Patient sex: M
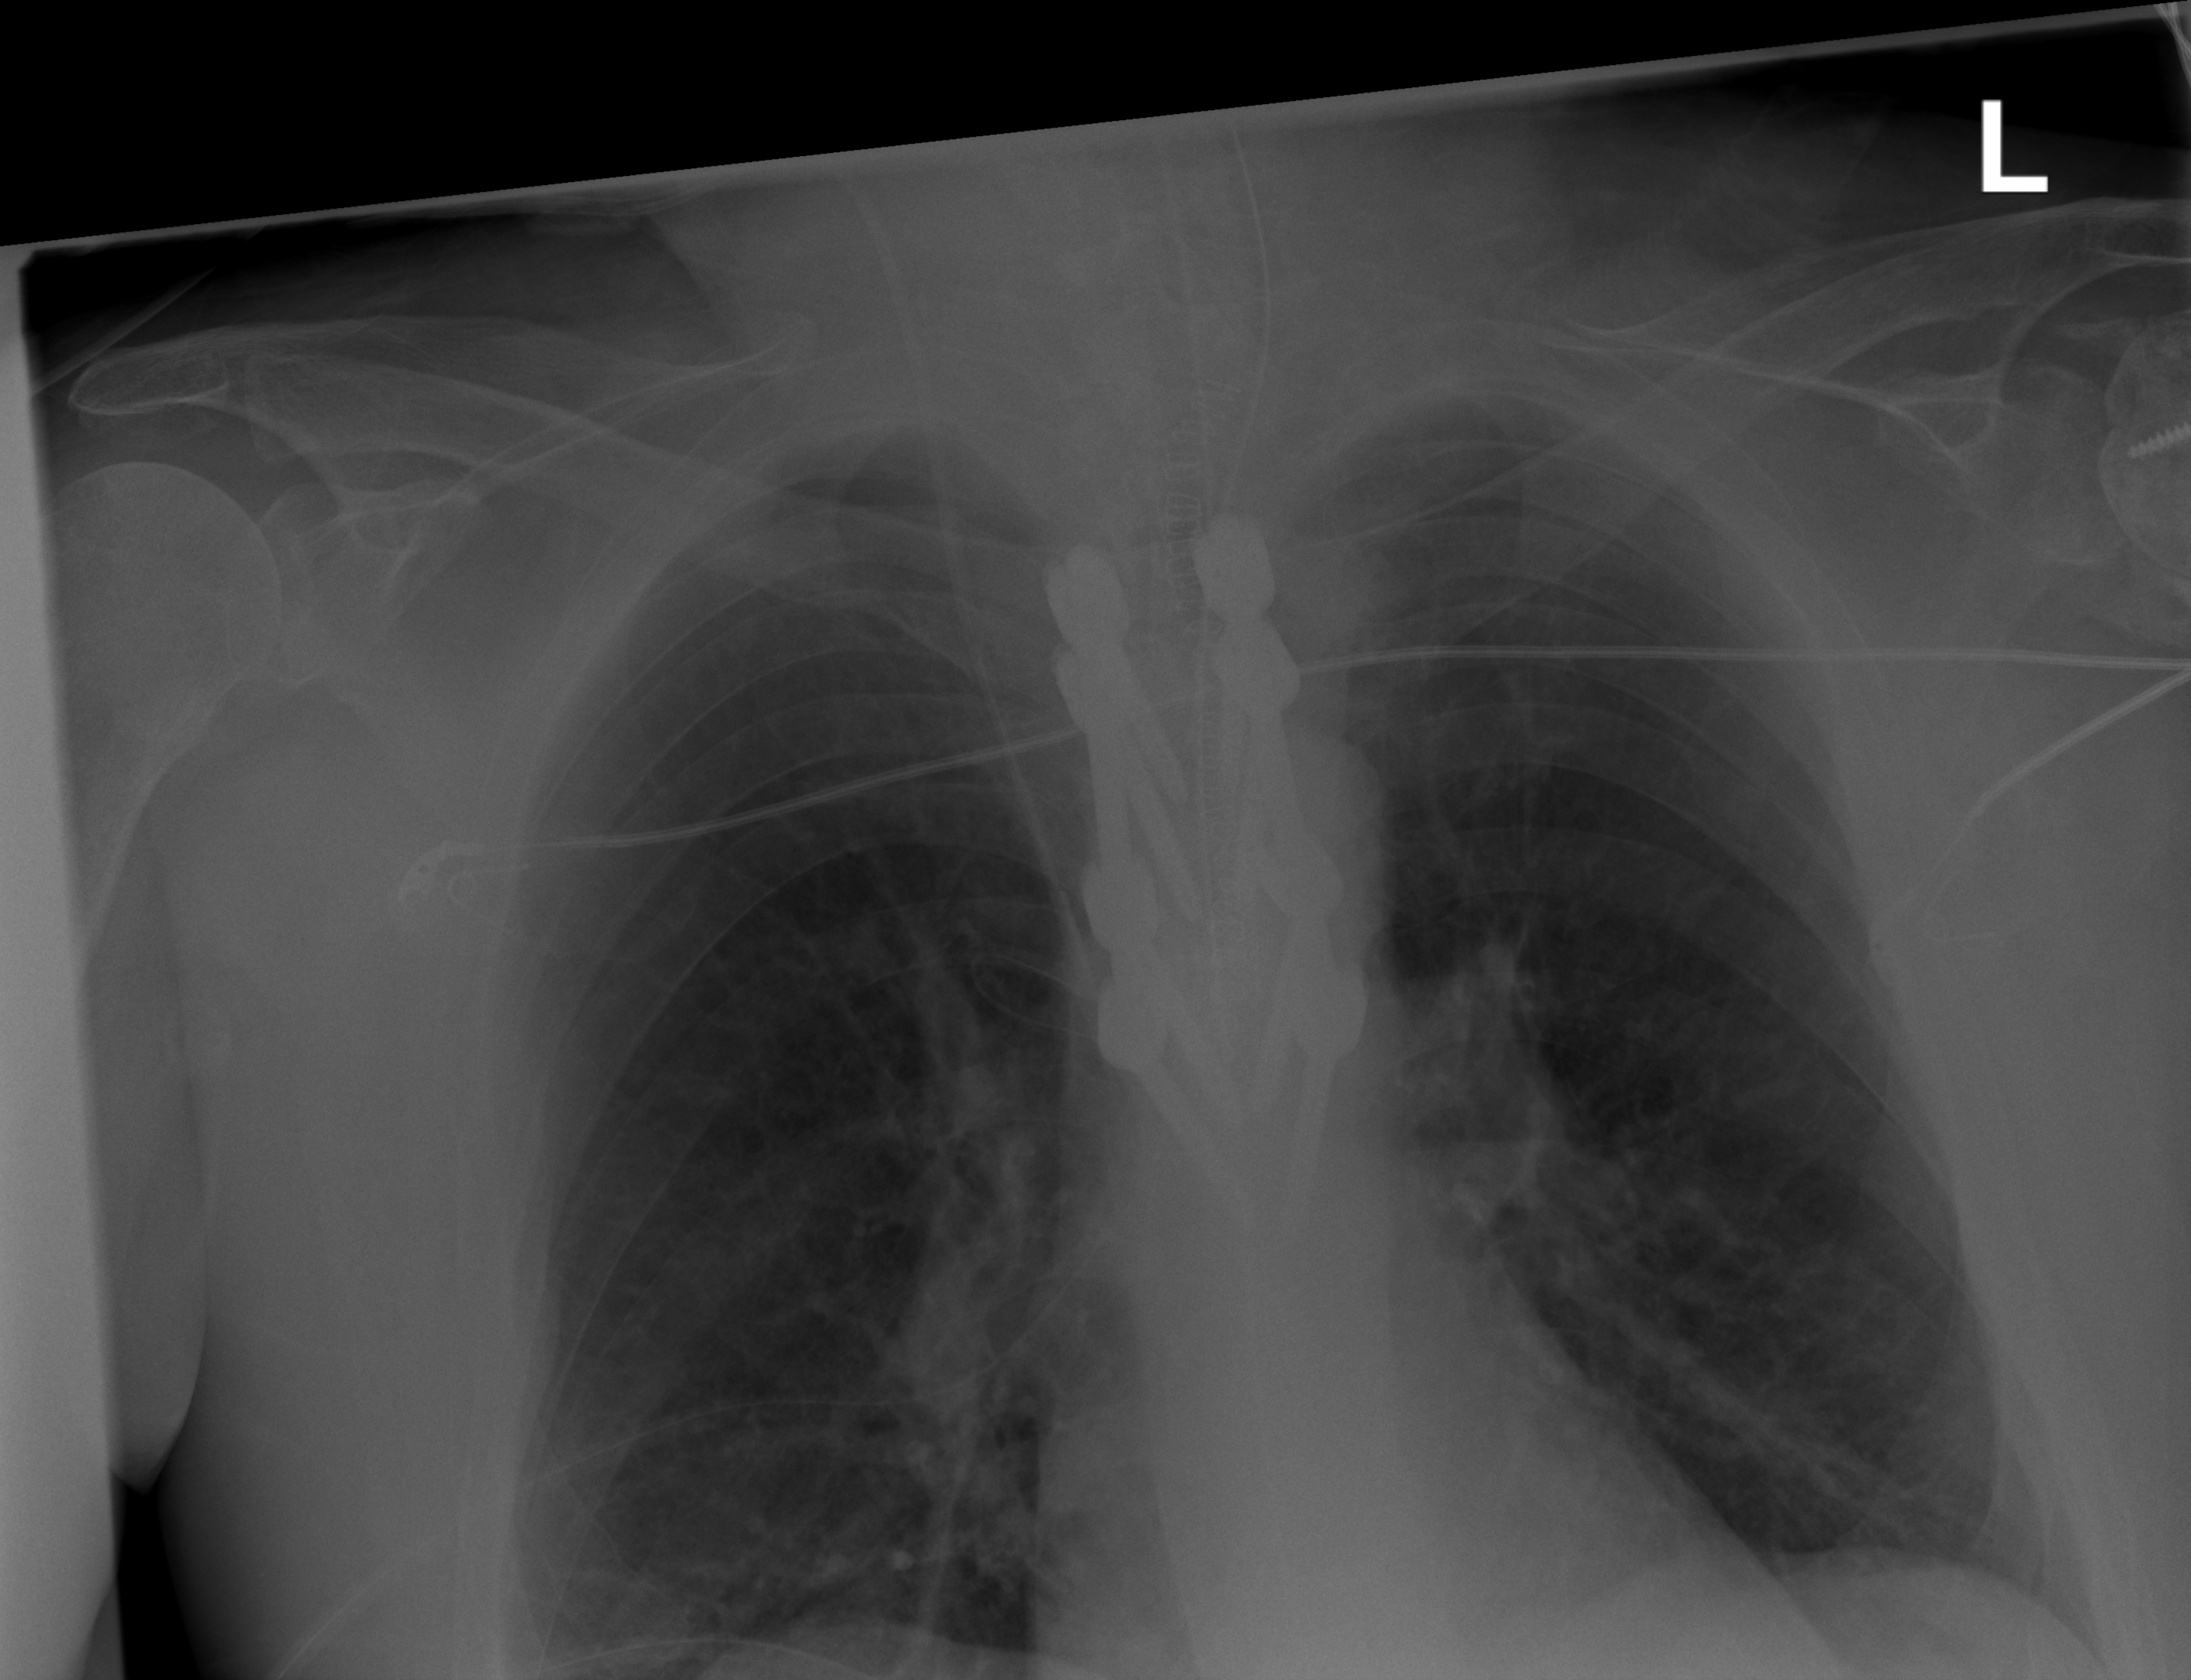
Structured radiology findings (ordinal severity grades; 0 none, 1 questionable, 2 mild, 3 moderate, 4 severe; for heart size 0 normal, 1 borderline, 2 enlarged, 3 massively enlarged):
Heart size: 0
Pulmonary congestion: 0
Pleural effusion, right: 0
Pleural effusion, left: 0
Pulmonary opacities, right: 0
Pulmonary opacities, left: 0
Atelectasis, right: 2
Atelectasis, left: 2